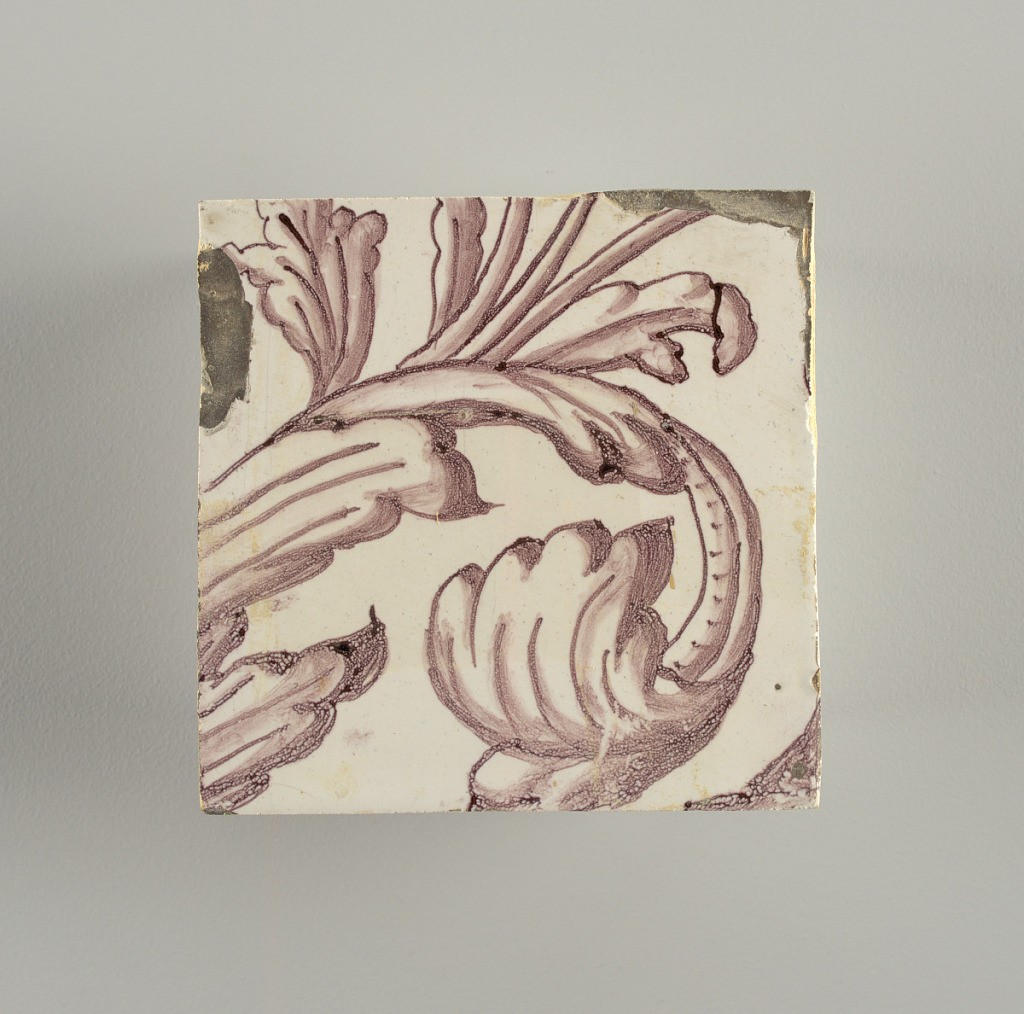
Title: Wall facing
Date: ca. 1725
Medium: Tin-glazed earthenware, underglaze
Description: Horizontal rectangle.  Thirty-seven tiles wide and twenty-one high with opening for door or window nineteen and one-half tiles high and twelve wide.  To left and right of opening, centered canopy above. Left, woman representing Hope, right, a sculputure urn.  Centered above opening, a mascaron.  Arabesque design of foliage.